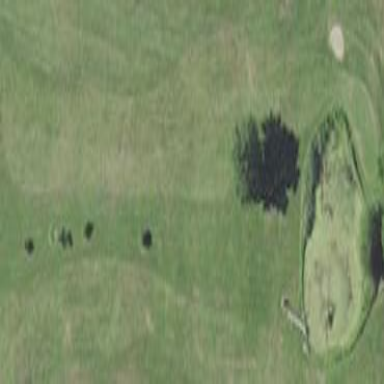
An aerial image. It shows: Grassy area designated as golf fairway.